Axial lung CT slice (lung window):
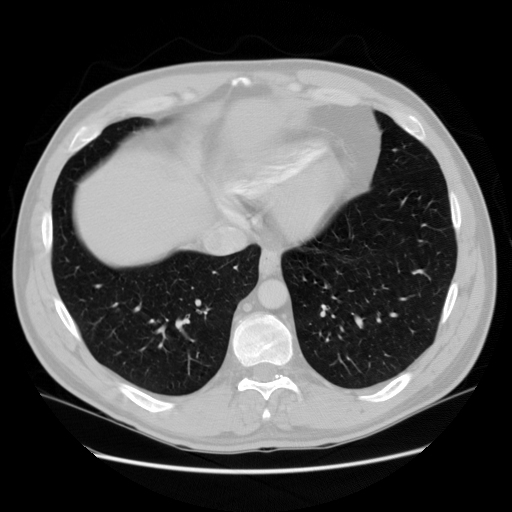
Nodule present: no